Interaction volume radius: 10 \u00c5
Interaction volume height: 15 \u00c5
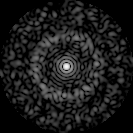
Disorder parameter: 0.8211